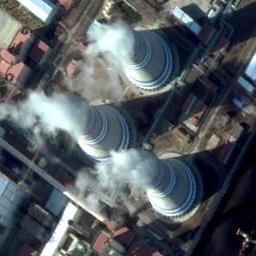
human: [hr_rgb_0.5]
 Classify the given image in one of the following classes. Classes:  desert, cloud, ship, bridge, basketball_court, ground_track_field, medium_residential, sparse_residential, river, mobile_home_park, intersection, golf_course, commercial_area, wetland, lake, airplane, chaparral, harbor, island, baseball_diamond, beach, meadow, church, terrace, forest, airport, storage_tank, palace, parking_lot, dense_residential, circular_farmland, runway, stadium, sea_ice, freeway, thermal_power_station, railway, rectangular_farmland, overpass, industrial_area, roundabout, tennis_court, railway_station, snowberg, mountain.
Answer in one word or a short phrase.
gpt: thermal_power_station